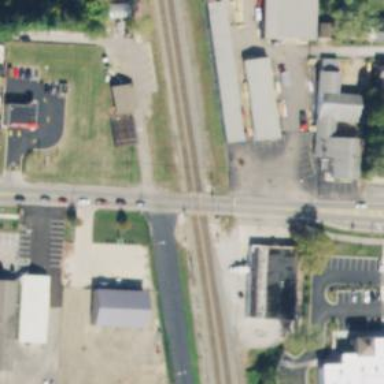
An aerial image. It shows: Railway level crossing.